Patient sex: F
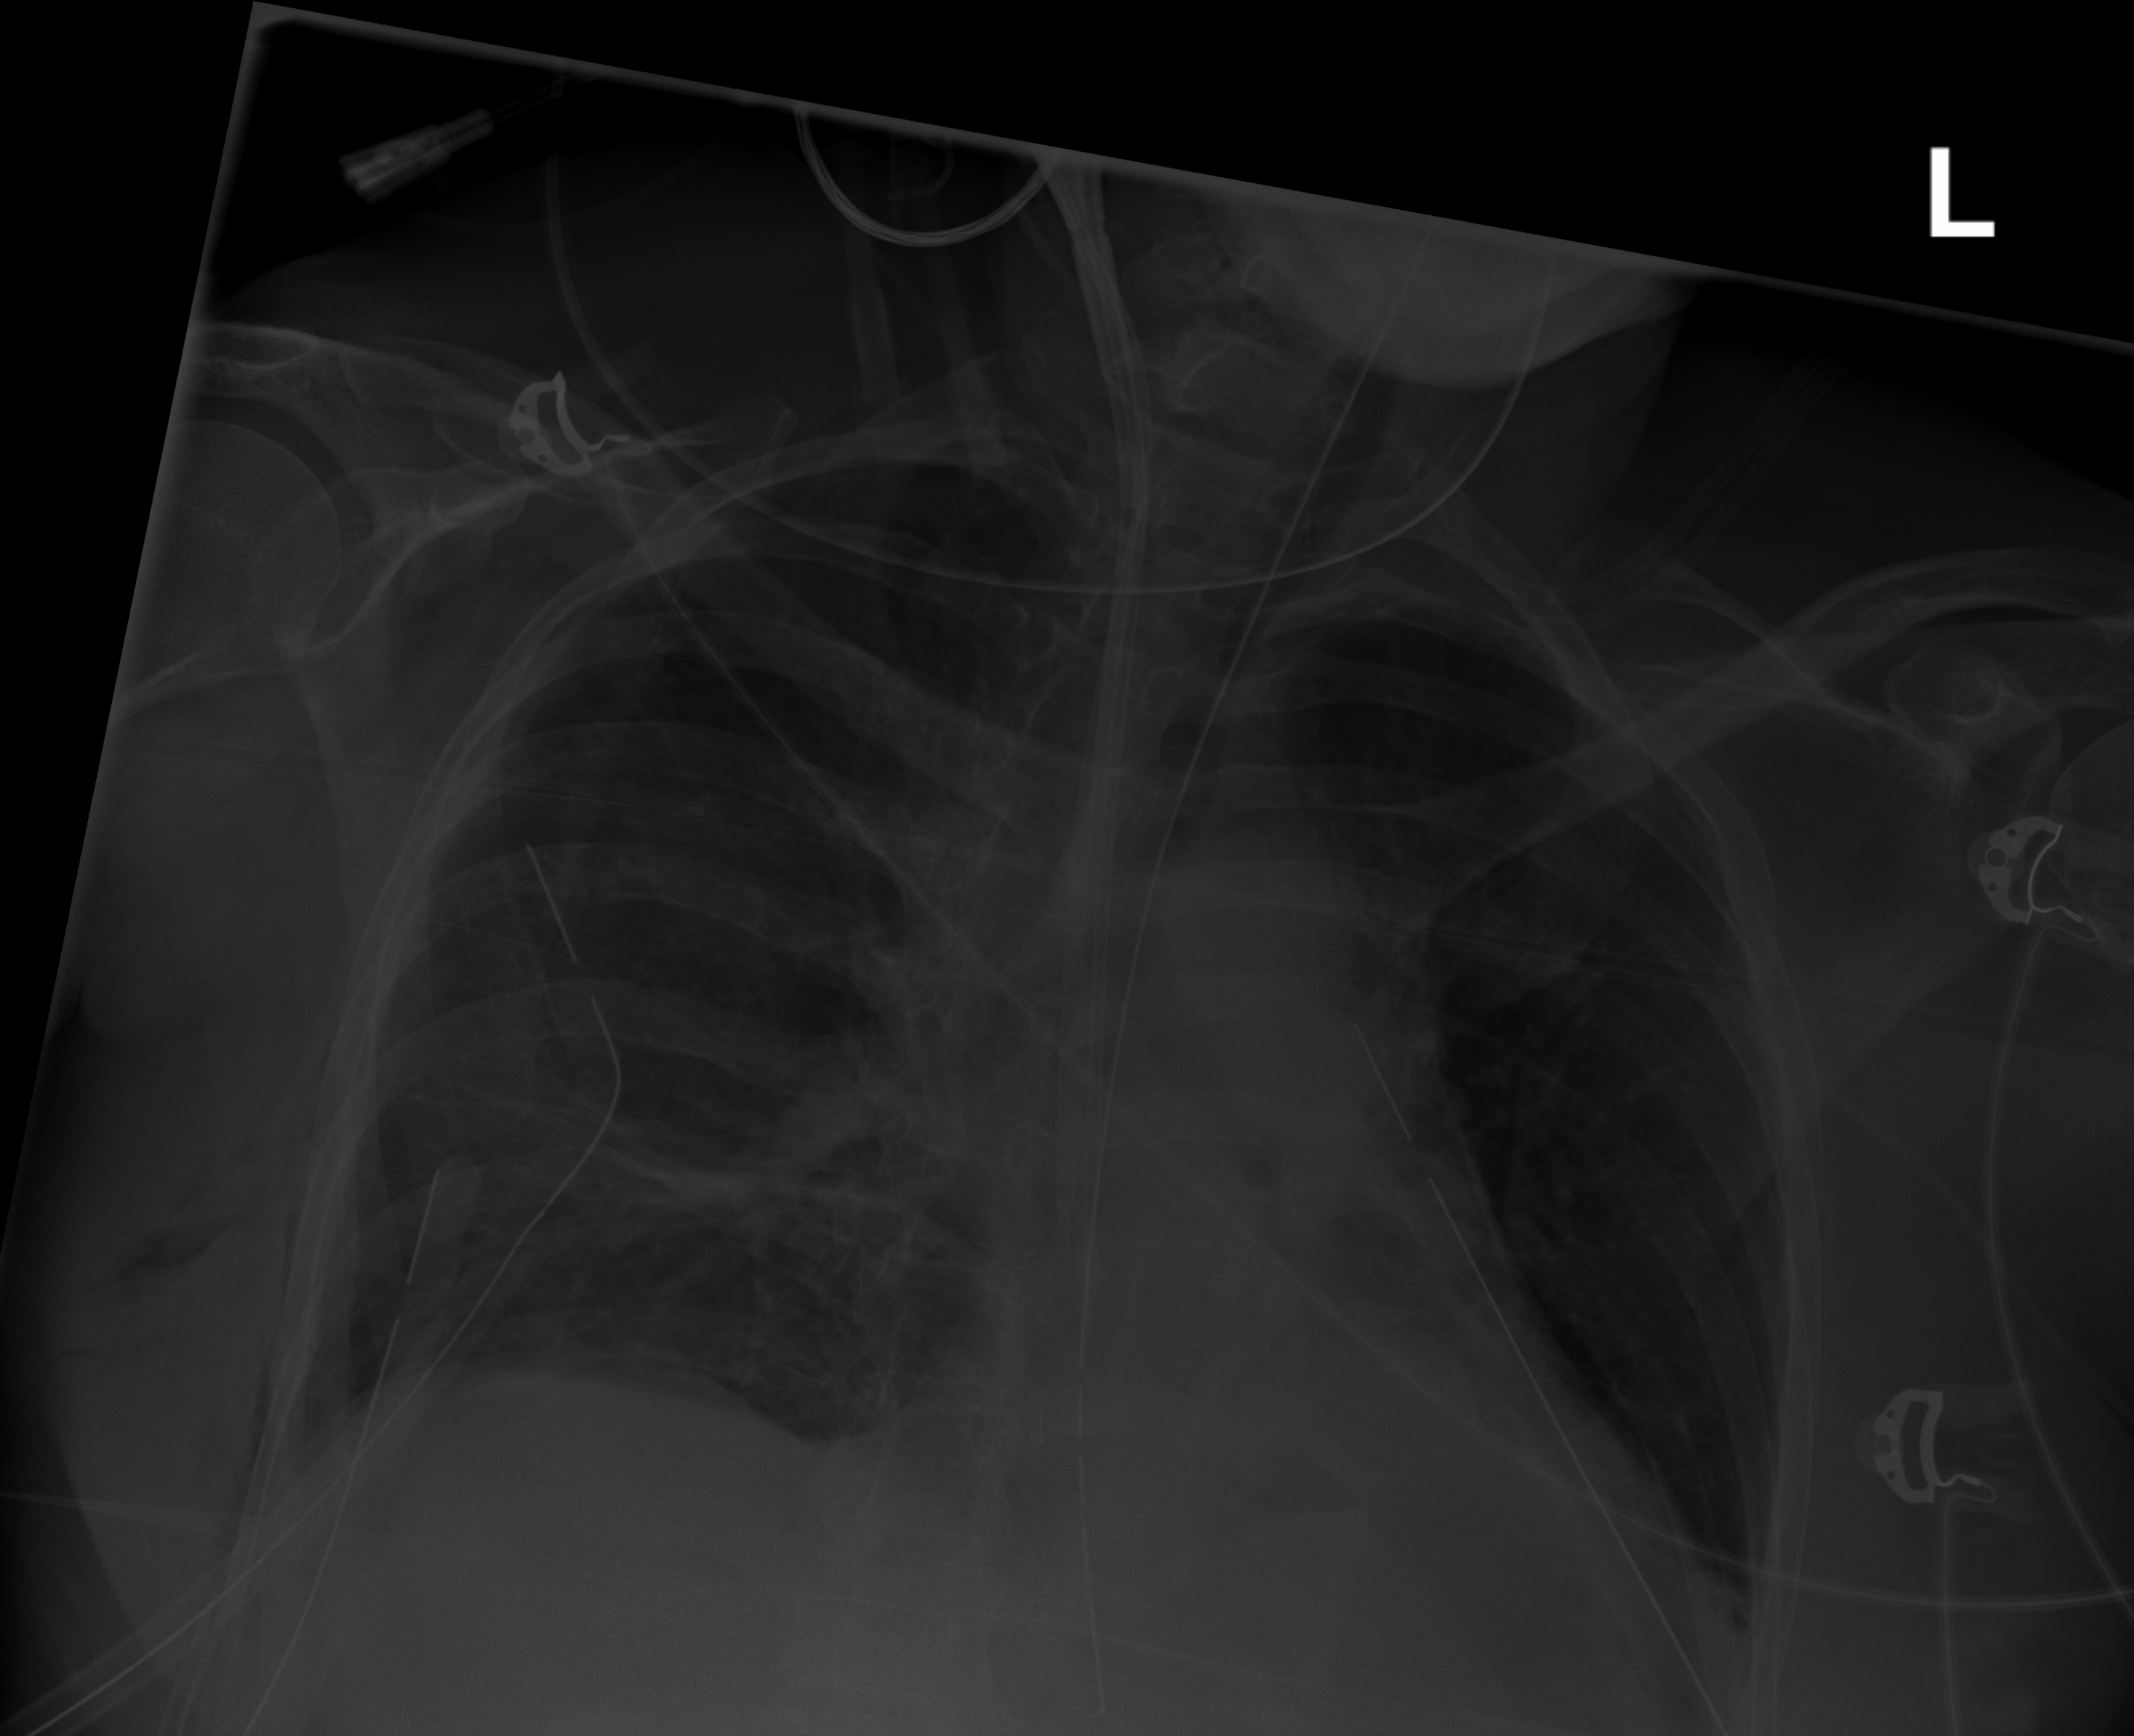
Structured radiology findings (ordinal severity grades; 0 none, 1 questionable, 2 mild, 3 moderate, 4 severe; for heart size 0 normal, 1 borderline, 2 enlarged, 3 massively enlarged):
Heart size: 1
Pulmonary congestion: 0
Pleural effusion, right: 1
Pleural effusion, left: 2
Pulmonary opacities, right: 0
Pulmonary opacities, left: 0
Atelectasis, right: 2
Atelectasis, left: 2